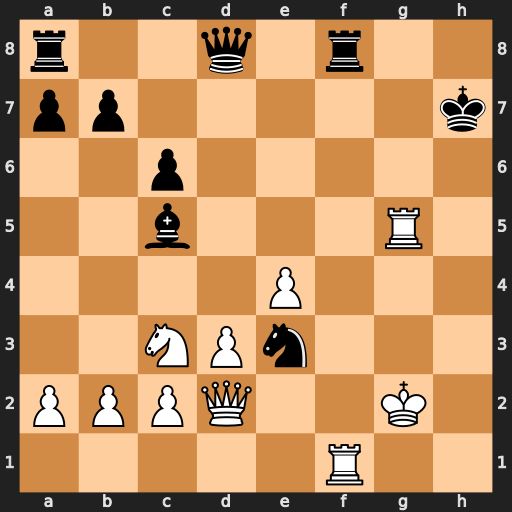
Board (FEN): r2q1r2/pp5k/2p5/2b3R1/4P3/2NPn3/PPPQ2K1/5R2
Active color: w
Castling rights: -
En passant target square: -
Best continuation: Qxe3 Rf2+ Qxf2 Qxg5+ Qg3